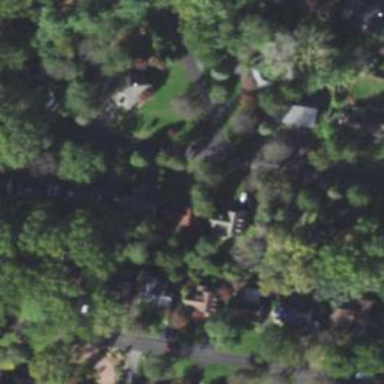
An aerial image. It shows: Neighborhood.